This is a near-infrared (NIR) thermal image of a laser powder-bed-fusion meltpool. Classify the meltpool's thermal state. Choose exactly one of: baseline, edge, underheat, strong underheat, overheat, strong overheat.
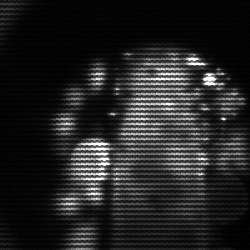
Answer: strong underheat